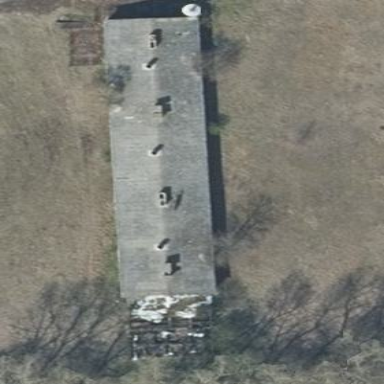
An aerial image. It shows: Gabled grey-colored farm auxiliary building with the roof oriented along its structure.